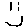
Label: smiley face